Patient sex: F
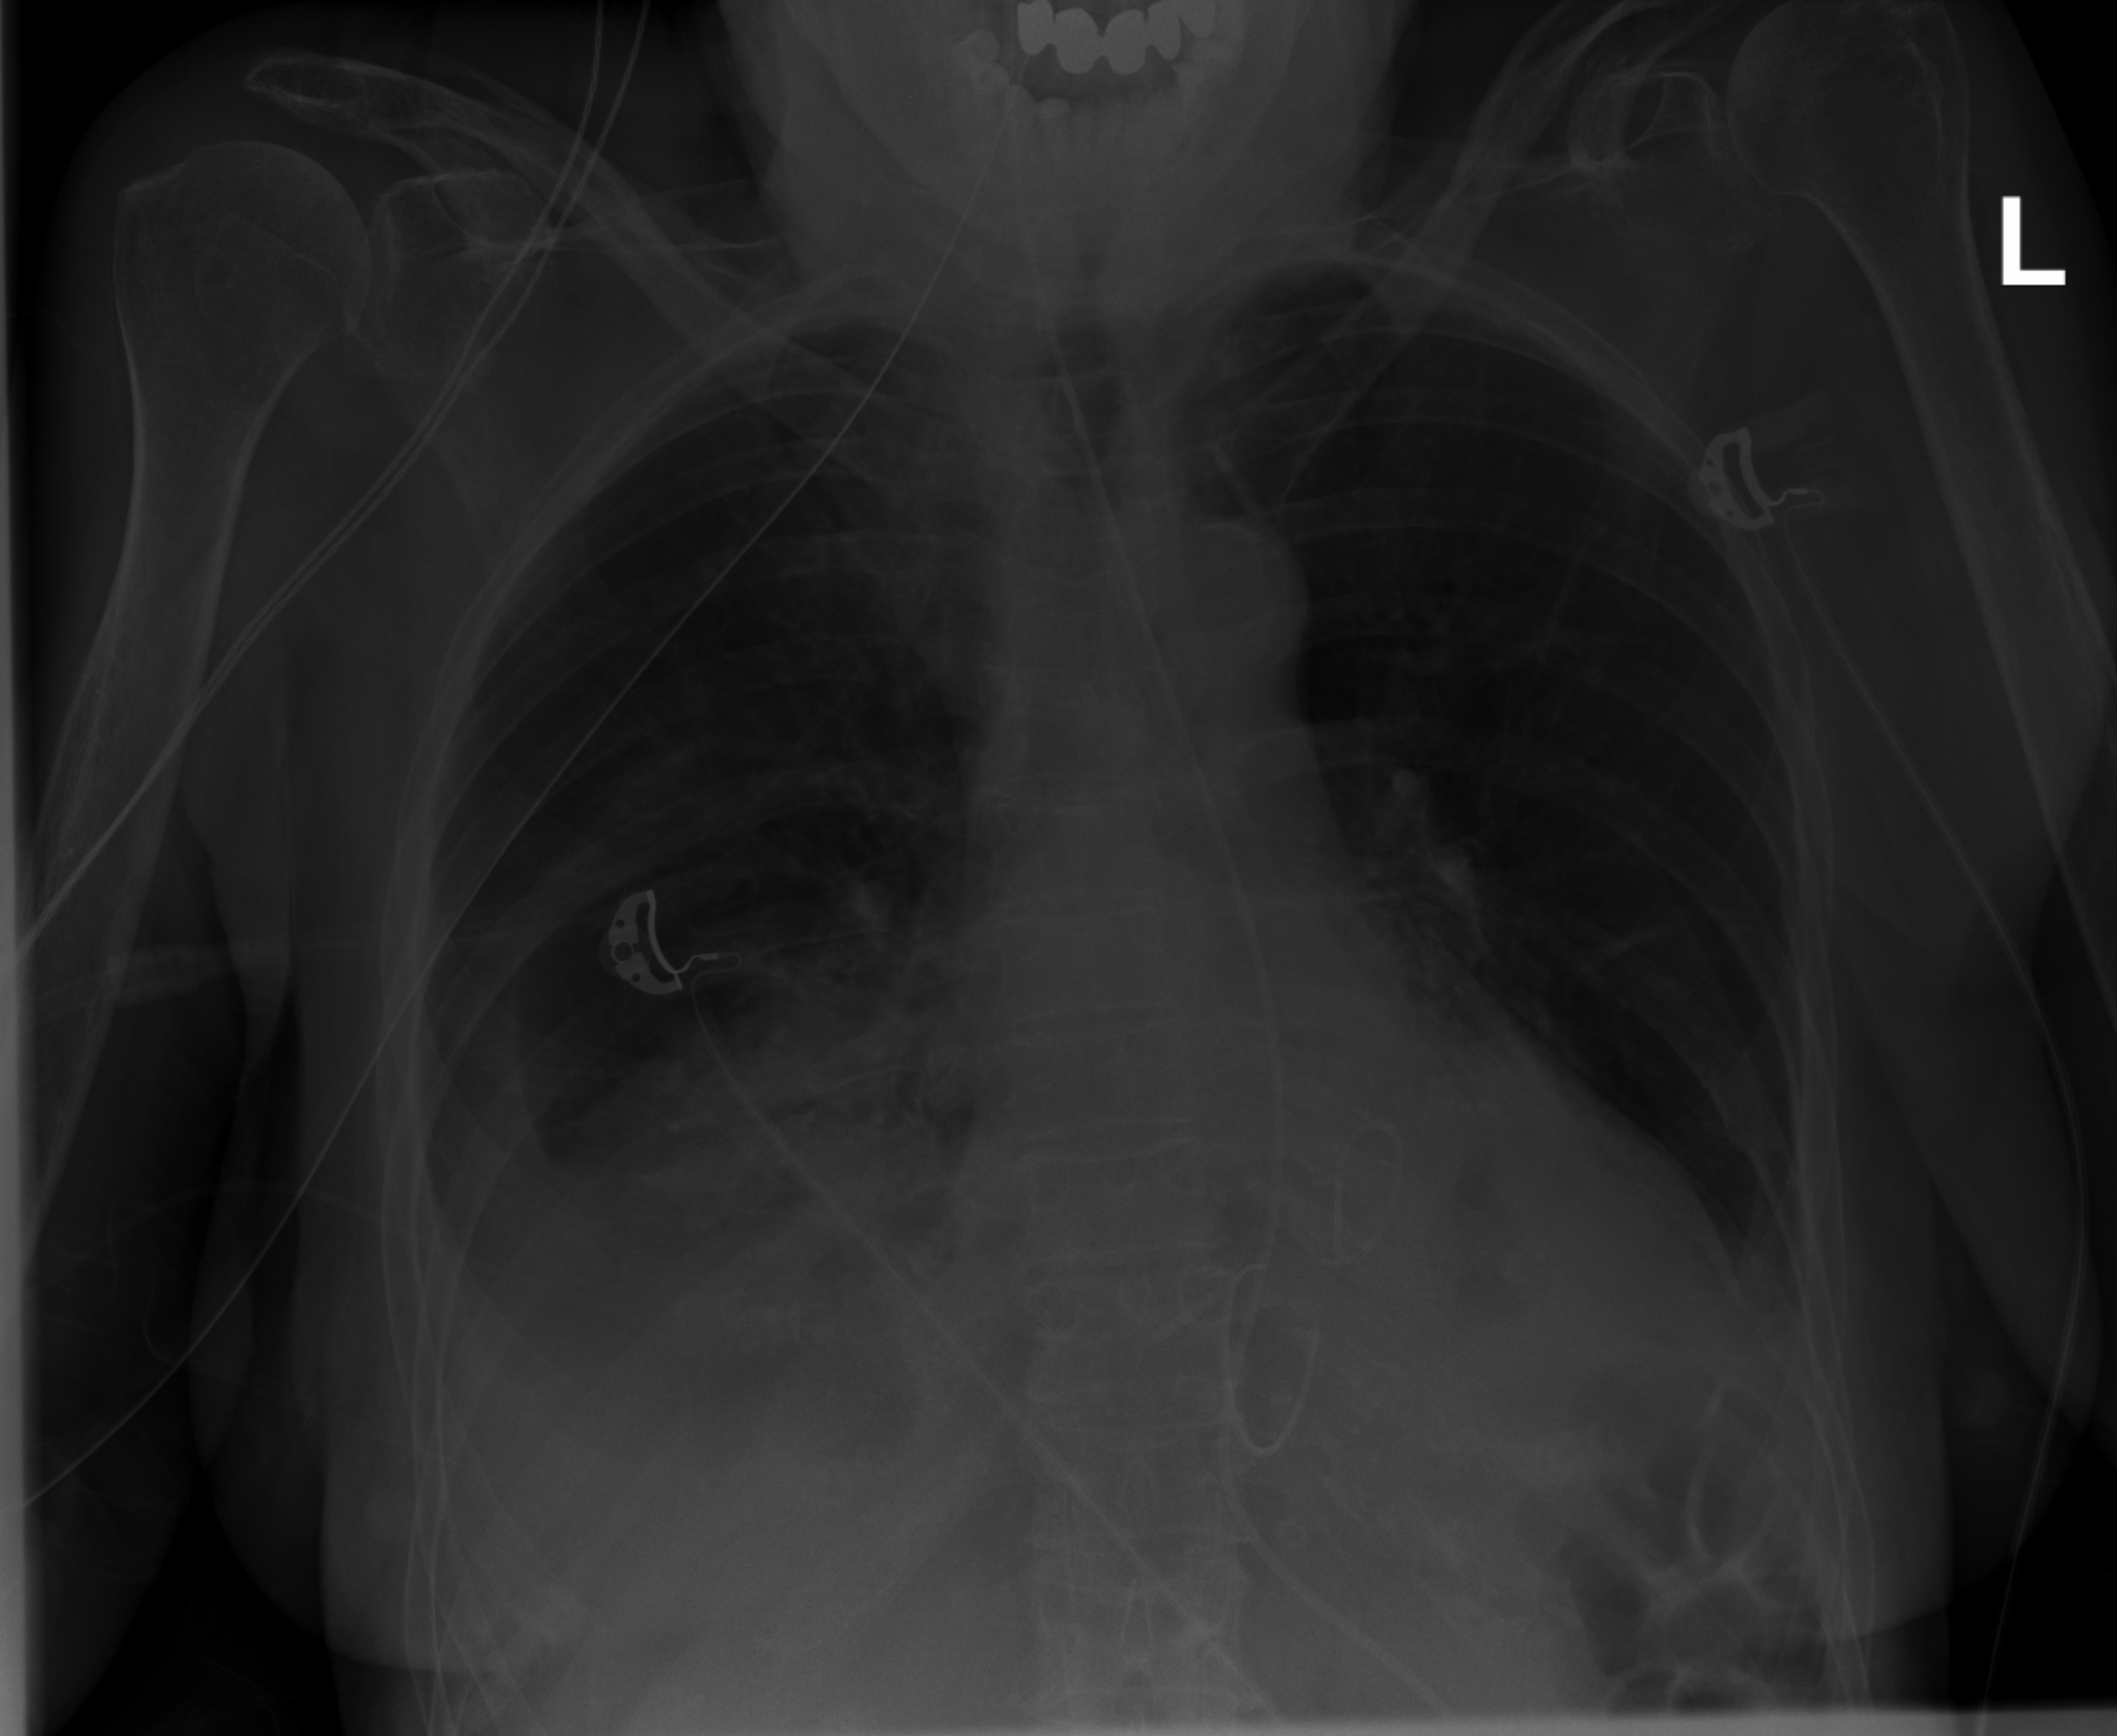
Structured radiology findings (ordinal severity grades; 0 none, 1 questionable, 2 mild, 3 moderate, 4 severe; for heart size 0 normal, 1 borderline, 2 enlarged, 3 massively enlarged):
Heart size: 1
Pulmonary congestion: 0
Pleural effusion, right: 3
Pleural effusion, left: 2
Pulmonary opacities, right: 2
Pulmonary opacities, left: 0
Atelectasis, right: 3
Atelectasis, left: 2